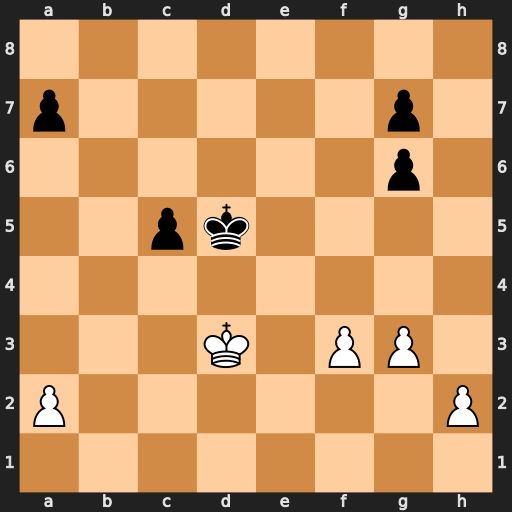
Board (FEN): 8/p5p1/6p1/2pk4/8/3K1PP1/P6P/8
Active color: w
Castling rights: -
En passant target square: -
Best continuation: h4 c4+ Kc3